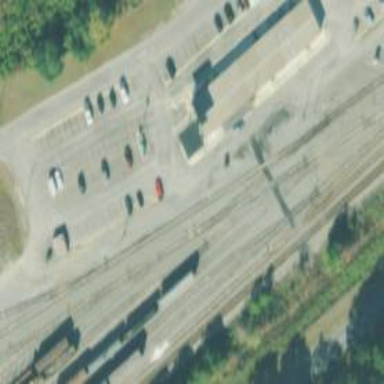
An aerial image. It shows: Railway yard used for servicing trains.